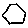
Label: hexagon